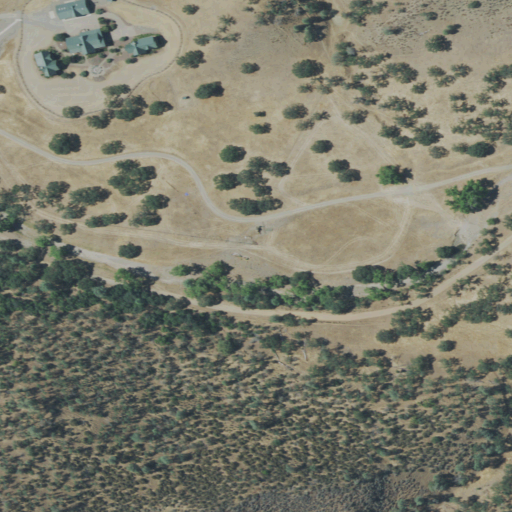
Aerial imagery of plain(s) in California named China Cabin Flat containing grassland, mixed forest, open development, low intensity development, and shrub